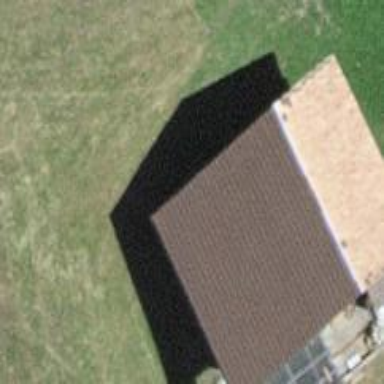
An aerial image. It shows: Barn.